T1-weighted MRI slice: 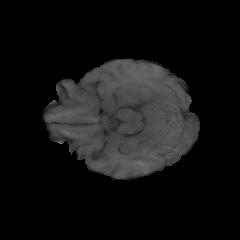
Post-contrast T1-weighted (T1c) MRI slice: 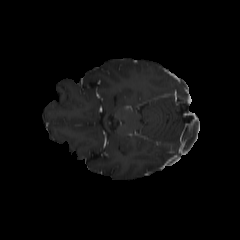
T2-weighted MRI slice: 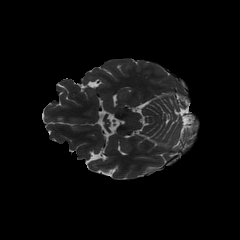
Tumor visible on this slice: no